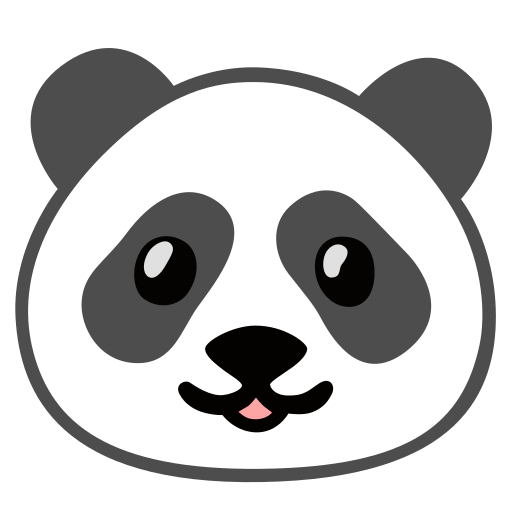
Emoji: 🐼